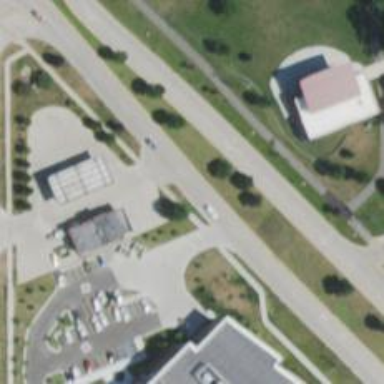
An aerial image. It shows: Tertiary road with separate sidewalk.